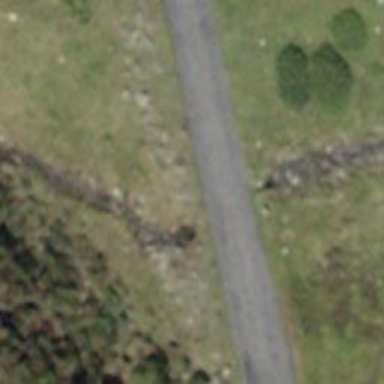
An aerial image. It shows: Culvert tunnel.